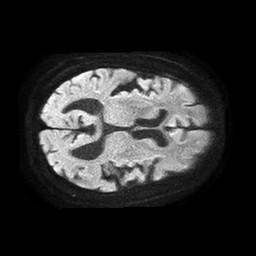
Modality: TRACE
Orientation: axial
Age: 81
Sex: female
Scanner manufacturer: philips
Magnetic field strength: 1.5 T
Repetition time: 4.6 s
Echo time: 0.08631 s